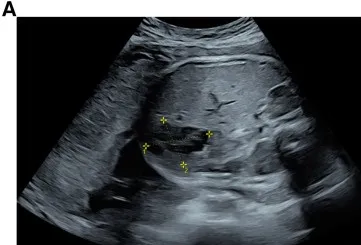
(A) Prenatal ultrasound findings at 28 weeks gestation showed a large, cystic and solid mass (3.6 x 3.6 x 3.0 cm) in the left lobe of the liver.
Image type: radiology (ultrasound)